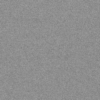
Label: dusty